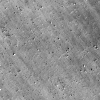
Atmospheric dust classification: not_dusty